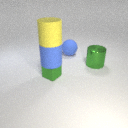
large blue rubber cylinder below large yellow rubber cylinder